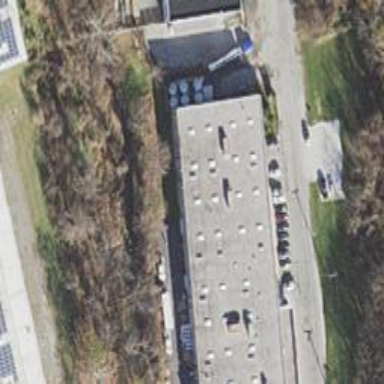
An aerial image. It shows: Industrial building.